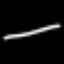
Label: line